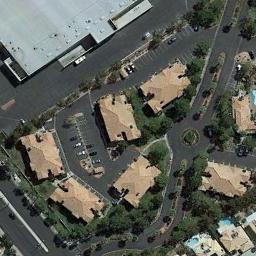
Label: medium_residential